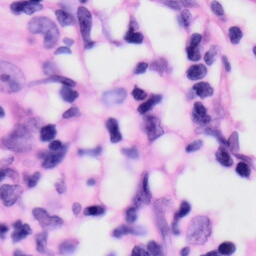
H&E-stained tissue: Skin